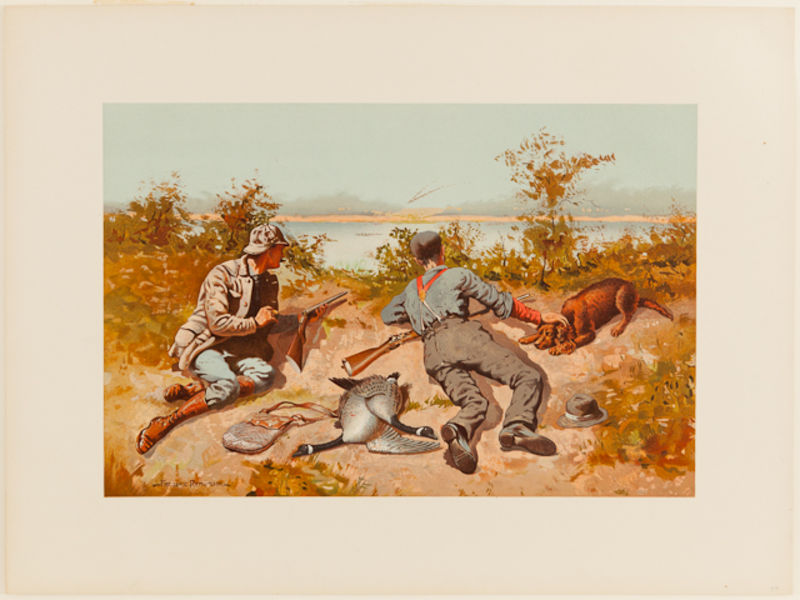
Titel: Goose Hunting
Künstler: Frederic Remington
Standort: Amherst (Massachusetts, USA)
Institution: Mead Art Museum, Amherst College
Schlagwörter: gemälde, fluss, see, ufer, hut, männer, dackel, hund, tier, tiere, mütze, vögel, büsche, gebüsch, ente, gans, zwei, beobachten, düne, enten, laden, blue, hands, hat, men, oil, red, gray, green, grey, painting, sitting, brown, plant, tasche, jagd, streicheln, hand, beute, jäger, gewehr, jagdhund, man, sky, lauer, lake, ocean, sand, shore, water, death, feet, flinte, töten, grass, river, bushes, hosenträger, gewehre, coat, bird, dog, hats, birds, boots, jacket, wings, schießen, beach, dead, boot, shrub, flinten, bay, shirt, waiting, gun, guns, wildgänse, entenjagd, rifle, rifles, pirsch, bag, hunting, hunt, goose, bark, ducks, hidden, duck, fetch, suspenders, clear sky, geese, puppy, hunting dog, dead duck, braces, endte, pup